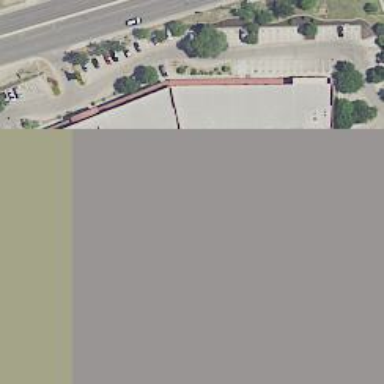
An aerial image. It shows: Strip mall building.